Here is the raw acceleration-versus-time signal recorded on a bearing housing. Classify the bearing condition as one of: normal, inner_race, outer_race, ball.
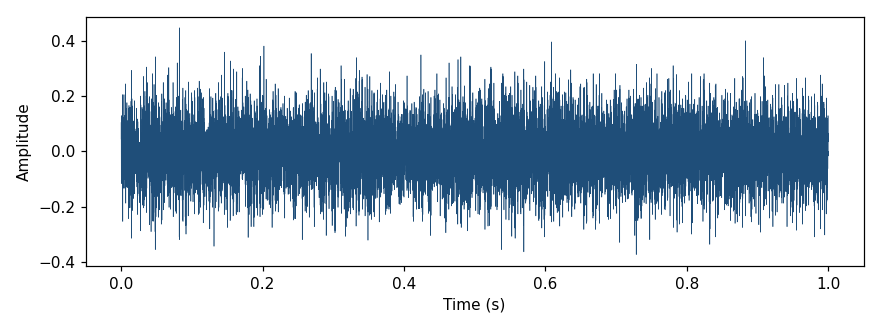
Answer: outer_race